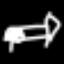
Label: bed